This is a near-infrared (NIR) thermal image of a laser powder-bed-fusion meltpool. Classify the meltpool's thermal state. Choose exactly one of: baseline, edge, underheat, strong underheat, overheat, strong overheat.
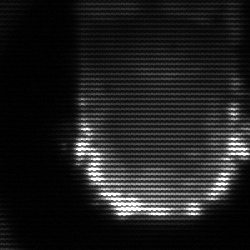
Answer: baseline